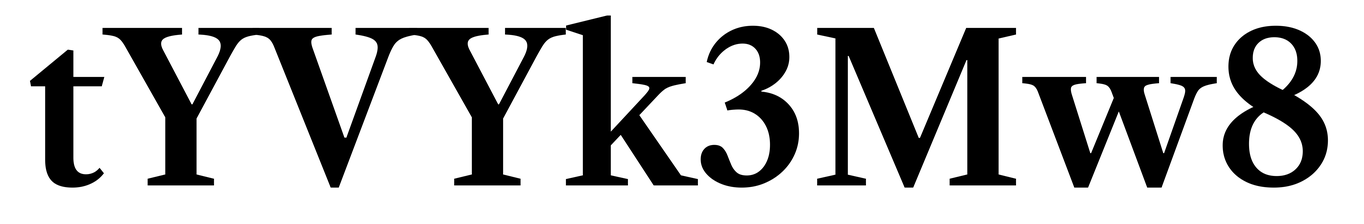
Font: LibreCaslonText_SemiBold